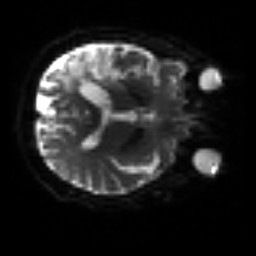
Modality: sbref
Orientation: axial
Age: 70
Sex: male
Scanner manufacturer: siemens
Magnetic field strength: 3 T
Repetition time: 3.2 s
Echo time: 0.081 s